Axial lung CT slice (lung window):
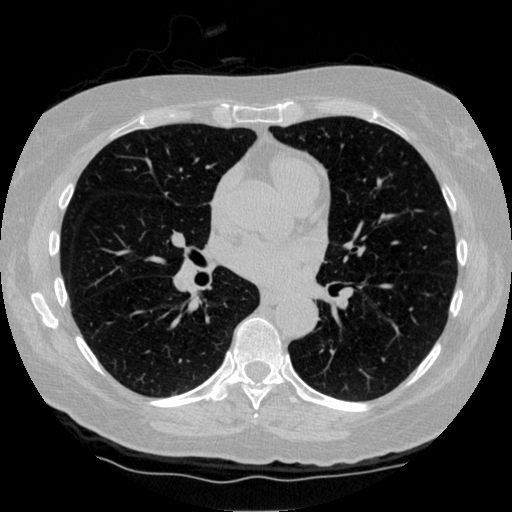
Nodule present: no